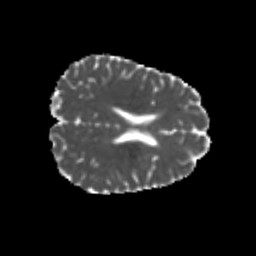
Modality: MD
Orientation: axial
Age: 24
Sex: male
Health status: healthy
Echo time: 0.074 s